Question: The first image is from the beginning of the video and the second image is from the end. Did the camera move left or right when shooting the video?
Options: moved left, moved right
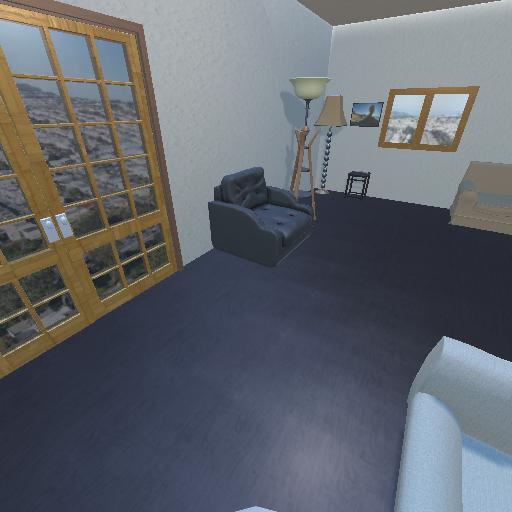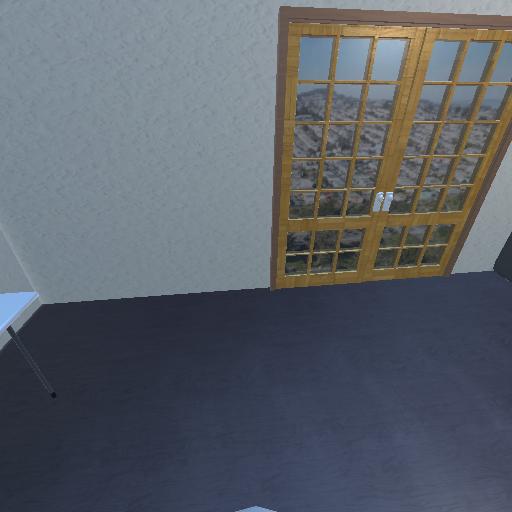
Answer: moved left